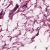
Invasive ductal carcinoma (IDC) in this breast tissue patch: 1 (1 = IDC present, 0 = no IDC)